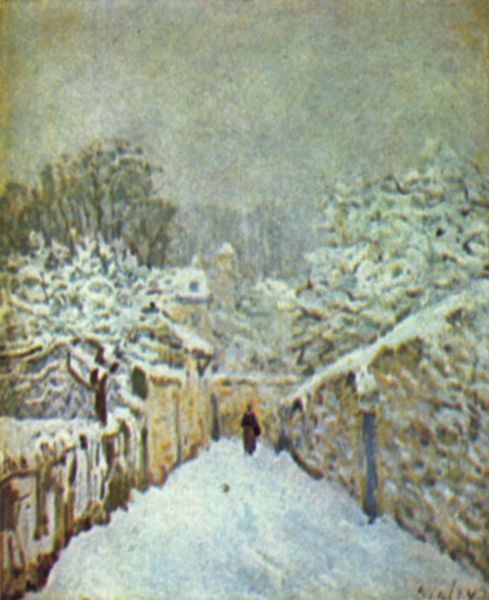
Titel: Schnee in Louveciennes
Künstler: Alfred Sisley
Standort: Washington (District of Columbia)
Institution: Phillips Memorial Gallery
Schlagwörter: baum, blau, dunkel, gemälde, himmel, mann, schatten, weiß, wolken, bäume, grün, impressionismus, landschaft, ocker, äste, braun, frau, fussgänger, grau, hell, hintergrund, kleid, licht, schwarz, strasse, tür, ölbild, dach, dame, gebäude, haus, park, schnee, weg, zaun, beige, hochformat, malerei, wand, mensch, bild, signatur, öl, ast, horizont, häuser, kalt, stamm, zweige, einsam, gehen, pfad, figur, person, wald, garten, schürze, rückenansicht, gasse, perspektive, pointilismus, spuren, verlassen, dorf, mauer, allee, nebel, kahl, steinmauer, winter, zäune, signiert, sturm, gerade, korb, tiefe, tor, gestalt, unscharf, gang, neblig, spaziergang, kälte, schneelandschaft, zentralperspektive, tasche, gemäuer, rau, verschwommen, mensche, mauern, lanschaft, fluchtpunkt, geäst, sisley, gärten, winterlandschaft, frost, schneebedeckt, schneefall, schneespuren, gelblich, hohlweg, bäumer, winterlich, verschneit, tum, schneelast, wintertag, ald, schnne, einzelfigur, grüng, hohleg, schneegestöber, winterlandschaftz, winterwetter